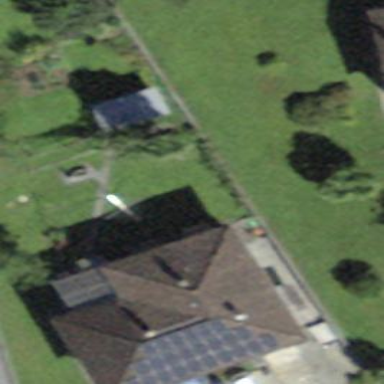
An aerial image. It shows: Detached building.